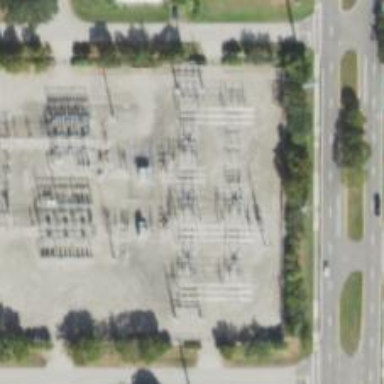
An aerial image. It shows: Switch for power supply.